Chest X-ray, PA view. Patient: 24 years old, sex M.
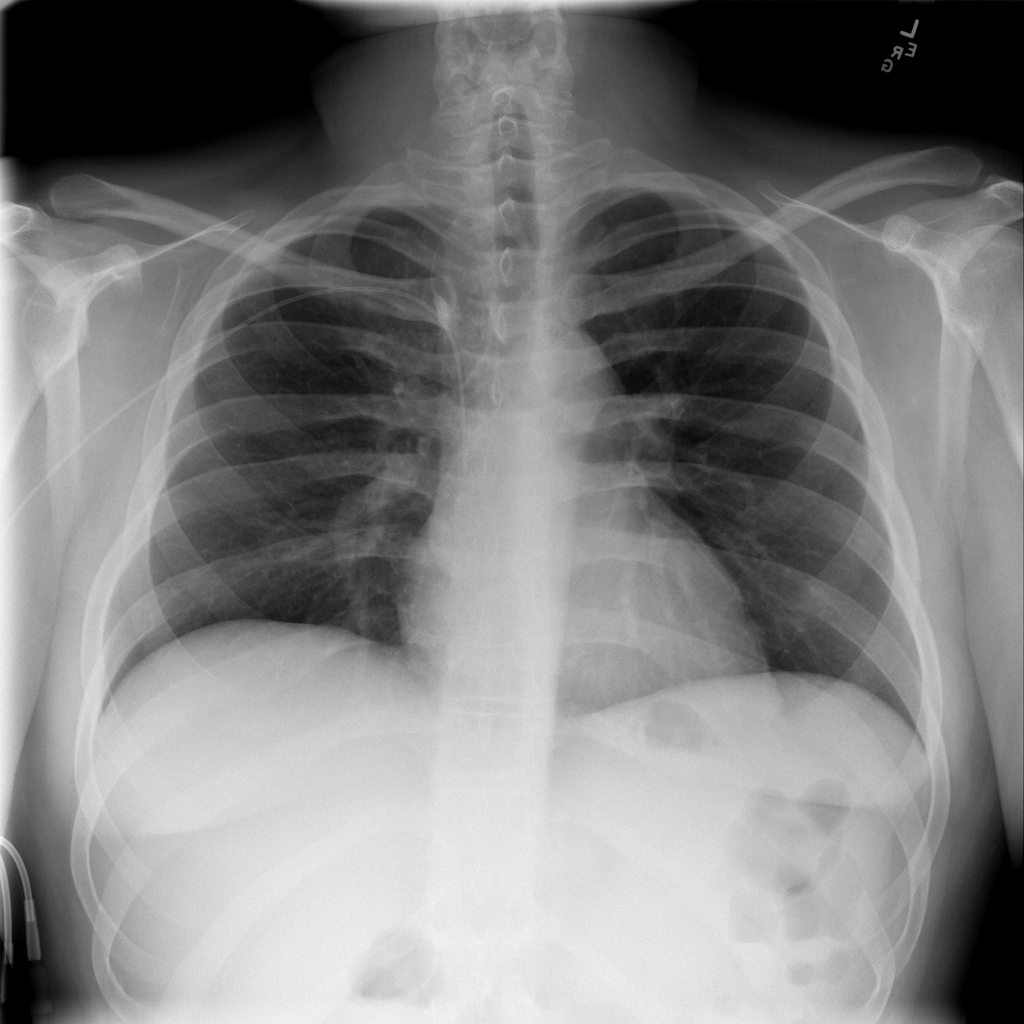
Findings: No Finding